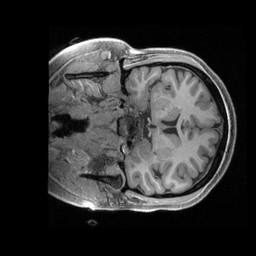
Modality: T1w
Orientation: coronal
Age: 21
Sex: female
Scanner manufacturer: siemens
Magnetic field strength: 3 T
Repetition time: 2.4 s
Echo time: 0.00228 s